Question: Im creating an application using 'Entity Framework' and 'MVVM'. Within my app, I have a 'combobox' that I have created following using <URL>
Within this link, It is exactly what I want to achieve. Enable a user to select multiple items from a combobox. The image below will give you a better understanding of that I want to create.

So far so good. But within my application, I assign my 'Properties' to the dataobjects within my 'EntityFramework' entities to save data into the database.
VM constructor;
'''
public EmployeeViewModel(DataObjects.Employee e)
: base("")
{
EmployeeID = e.EmployeeID;
Title = e.Title;
FirstName = e.FirstName;
Surname = e.Surname;
Position = e.Position;
}
'''
But like in the example web link, the type of which the combobox is bound to is as follows;
'''
private Dictionary<string, object> _items;
public Dictionary<string, object> Items
{
get
{
return _items;
}
set
{
_items = value;
OnPropertyChanged("Items");
}
}
'''
So, if i do something like the following within my constructor, it produces the following error;
'''
Items = e.BenefitsProvided;
'''
Which leads me to my question. How do I manage to assign the type 'Dictionary<string, object>' to the type of which is in my Employee table called BenefitsProvided, which is a nvarchar? Is there a converter which could be used?
Any help or alternative methods to achieve this would be very appreciated.
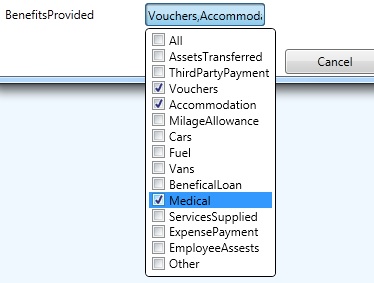
Answer: If I understand your model correctly the property 'BenefitsProvided' is a 'string' that contains the various benefits of the employee as strings in a comma-separated list, like '"Voucher,Accomodation,Medical"'. In this case you can split the string into an array of substrings and create the dictionary with this array:
'''
Items = new Dictionary<string, object>();
string[] elements = e.BenefitsProvided.Split(',');
foreach (var element in elements)
Items.Add(element, element);
'''
Or in a more compact form using LINQ:
'''
Items = e.BenefitsProvided.Split(',').ToDictionary(s => s, s => (object)s);
'''
I was assuming here that both the 'string' key and the 'object' value of the dictionary are supposed to be the same text.